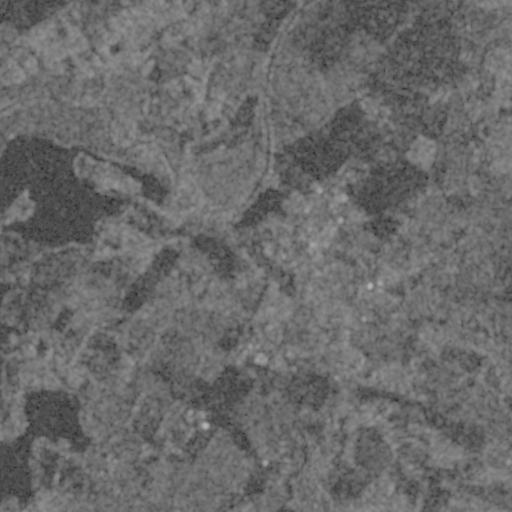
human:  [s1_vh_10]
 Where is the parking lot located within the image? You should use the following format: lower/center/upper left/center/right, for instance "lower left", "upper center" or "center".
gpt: The parking lot is located in the center left of the image.
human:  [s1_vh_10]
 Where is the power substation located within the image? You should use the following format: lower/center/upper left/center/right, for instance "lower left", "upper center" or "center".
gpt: The power substation is located in the center right of the image.
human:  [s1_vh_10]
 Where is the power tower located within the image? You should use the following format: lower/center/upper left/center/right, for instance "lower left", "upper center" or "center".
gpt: The power tower is located in the lower left of the image.
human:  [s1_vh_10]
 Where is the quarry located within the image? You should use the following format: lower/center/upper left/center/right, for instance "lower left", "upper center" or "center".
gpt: The quarry is located in the lower left of the image.
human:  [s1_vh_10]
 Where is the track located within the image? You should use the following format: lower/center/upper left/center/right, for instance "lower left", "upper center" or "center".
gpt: There is no track in the image.

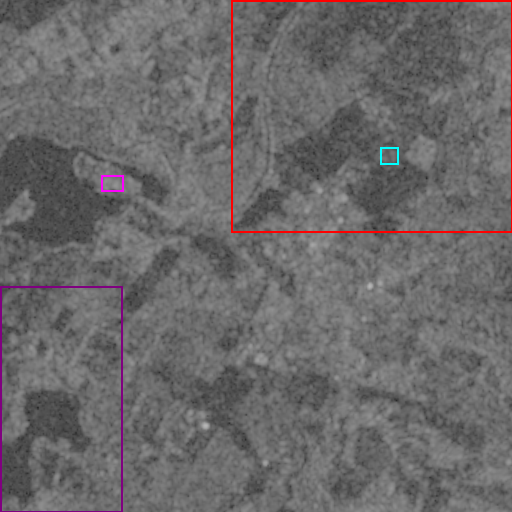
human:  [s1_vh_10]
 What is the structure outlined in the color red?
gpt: The structure outlined in red is a crop field.
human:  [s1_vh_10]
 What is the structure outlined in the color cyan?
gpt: The structure outlined in cyan is a park.
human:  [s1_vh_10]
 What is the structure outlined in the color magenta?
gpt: The structure outlined in magenta is a parking lot.
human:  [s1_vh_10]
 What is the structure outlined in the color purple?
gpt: The structure outlined in purple is a quarry.
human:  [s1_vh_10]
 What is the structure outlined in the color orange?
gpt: There is no orange outline.